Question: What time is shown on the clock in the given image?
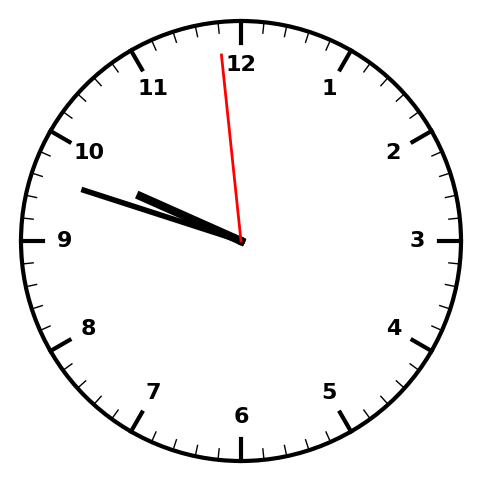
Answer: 09:47:59